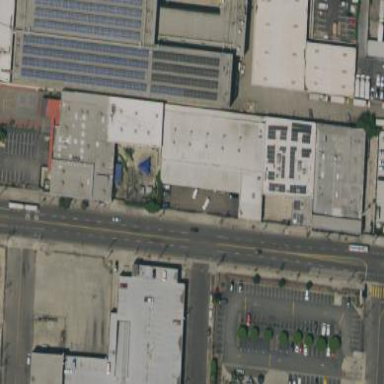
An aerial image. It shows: Industrial building.